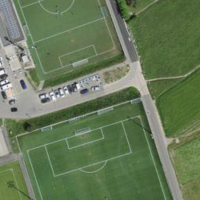
EUNIS habitat code: 53
Species observed at this site:
Anthyllis vulneraria